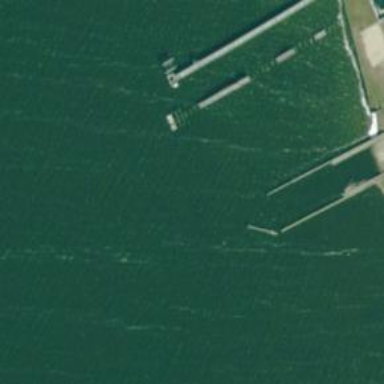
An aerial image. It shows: Breakwater structure.